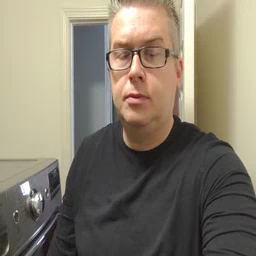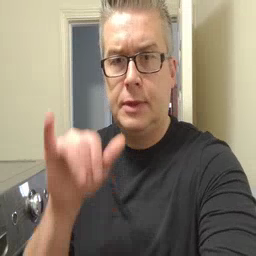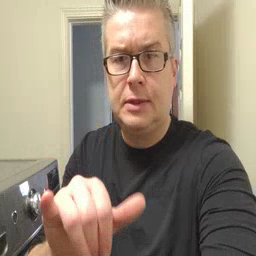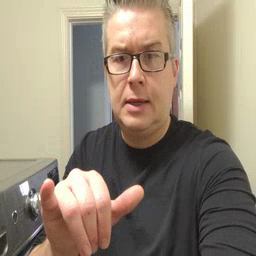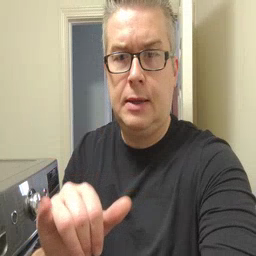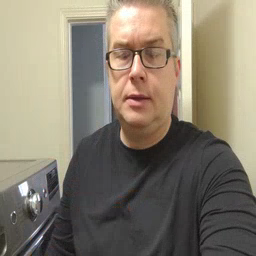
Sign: stay